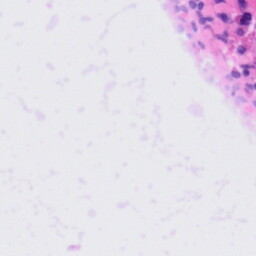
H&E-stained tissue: Tonsil